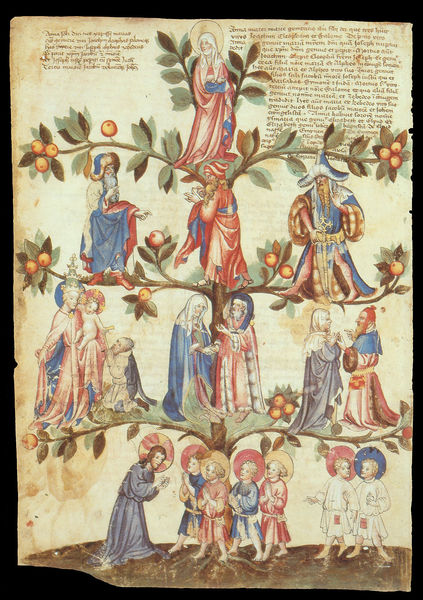
Titel: Traktat für Ludwig III Mons quatuor fluvialium arborum
Künstler: Wienand von Steeg
Institution: Rom, Biblioteca Vaticana
Schlagwörter: baum, äste, bibel, kinder, früchte, ranken, schrift, inschrift, buch, buchseite, heiligenschein, christus, jesus, tiara, apfelbaum, könige, heilige, jünger, maria, sakral, handschrift, kreuznimbus, buchmalerei, stammbaum, baum des lebens, fanken, thiara, wurzeljesse